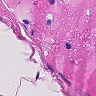
Metastatic tissue present: no